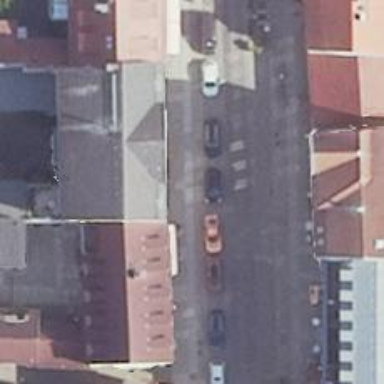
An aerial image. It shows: Post office named Hermes.